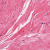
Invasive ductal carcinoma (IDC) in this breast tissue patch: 0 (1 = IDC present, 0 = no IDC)